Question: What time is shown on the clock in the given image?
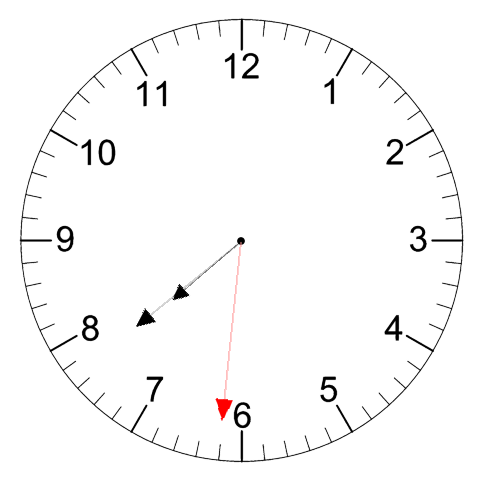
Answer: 07:38:31